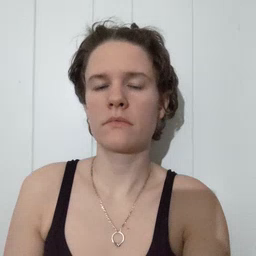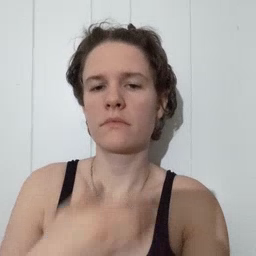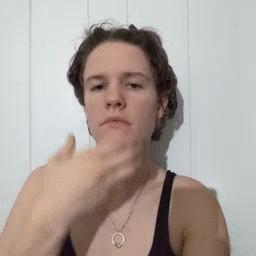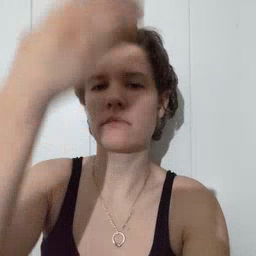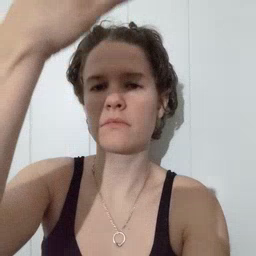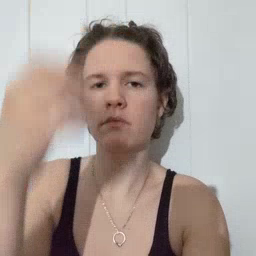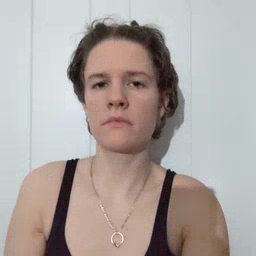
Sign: giraffe